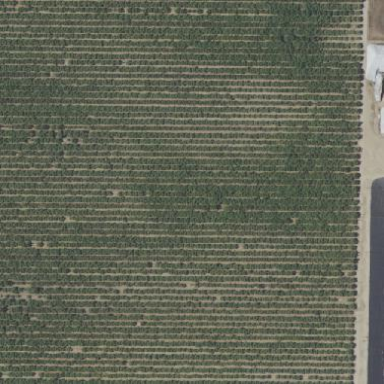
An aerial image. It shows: Orchard.